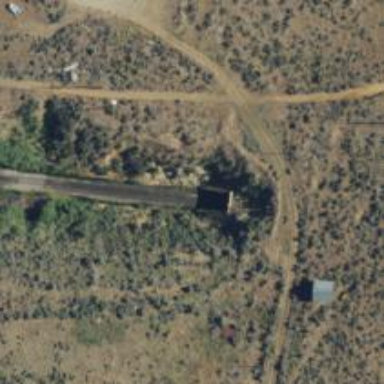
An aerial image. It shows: Railway track.